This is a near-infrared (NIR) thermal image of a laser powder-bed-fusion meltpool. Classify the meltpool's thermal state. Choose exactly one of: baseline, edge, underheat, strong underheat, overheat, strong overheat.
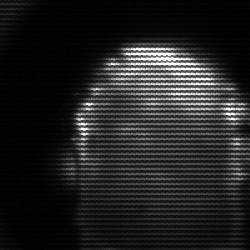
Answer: baseline